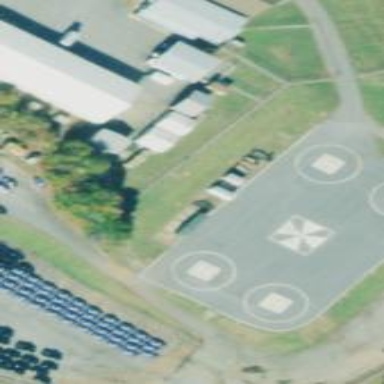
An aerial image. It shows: Image showing helipad at airport.